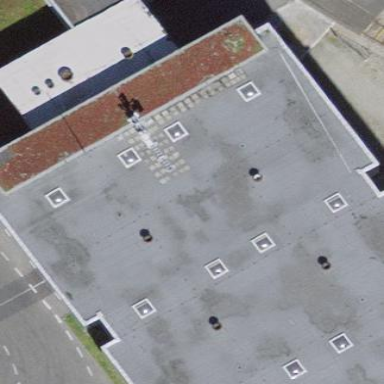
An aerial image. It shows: Commercial building.